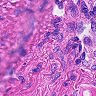
Metastatic tissue present: no